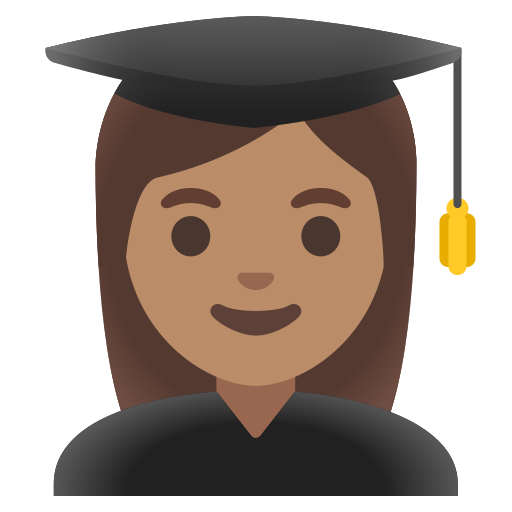
Emoji: 👩🏽‍🎓